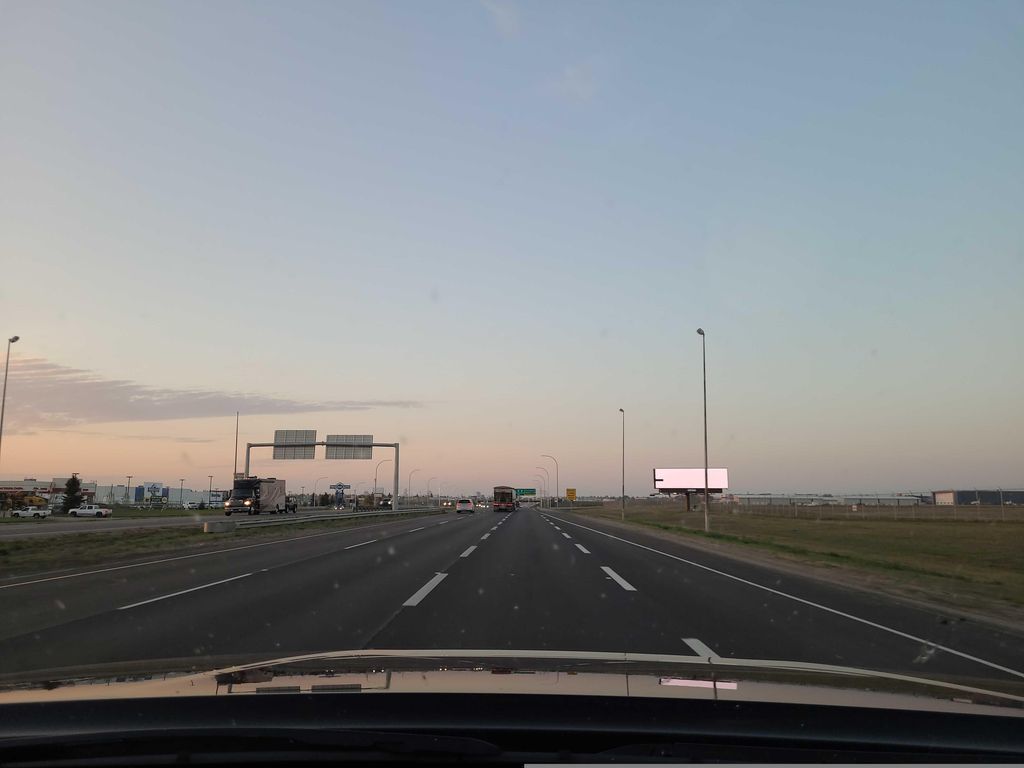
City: saskatoon